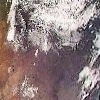
Label: land